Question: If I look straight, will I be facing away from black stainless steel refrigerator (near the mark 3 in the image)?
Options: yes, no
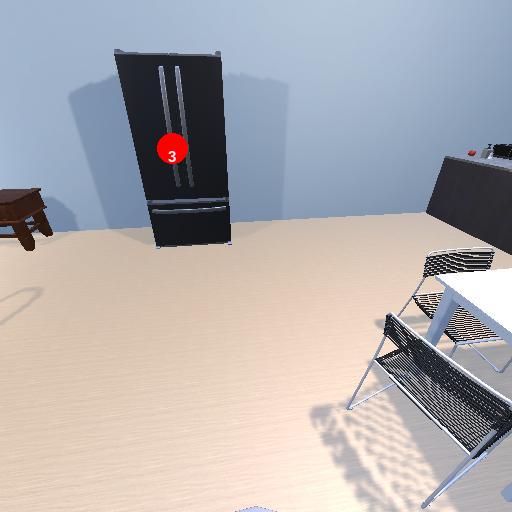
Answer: yes